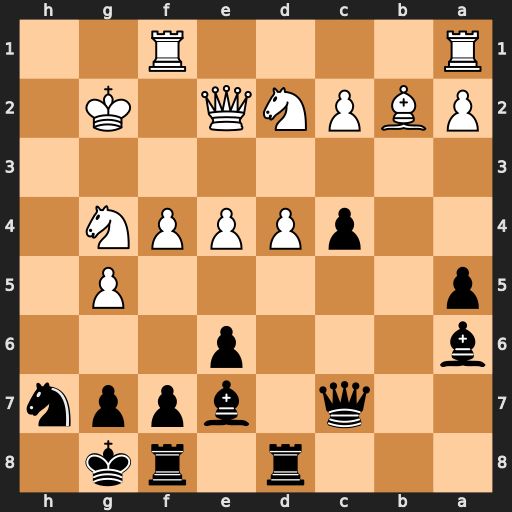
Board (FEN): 3r1rk1/2q1bppn/b3p3/p5P1/2pPPPN1/8/PBPNQ1K1/R4R2
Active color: b
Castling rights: -
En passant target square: -
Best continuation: c3 Qxa6 cxb2